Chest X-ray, PA view. Patient: 29 years old, sex M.
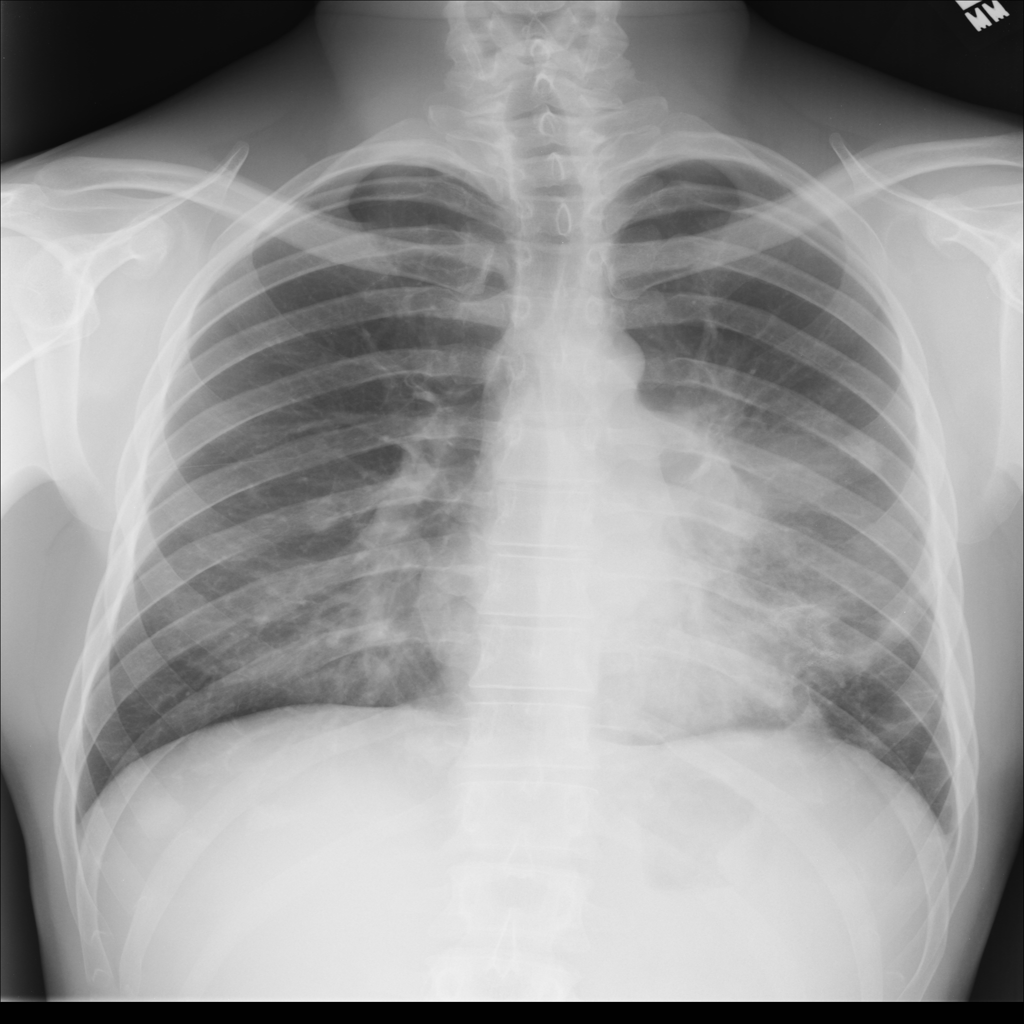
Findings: Mass